Question: I want to write a spinner code at javascript/jQuery to get minute and hour from user.
I want to implement this with Jquery or Javascript or HTML:

I have implemented the calendar part (at left at screenshot) with JQuery datepicker. There are two spinners over there and hour range is from 00 to 23. Minute range is 00 to 59.
How can I do it?
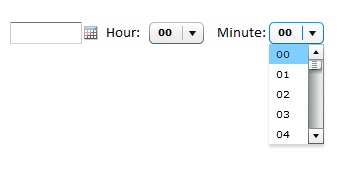
Answer: What's in the screenshot isn't exactly a spinner - it's just a '<select>' with the values from '00' to '59' filled in.
With jQuery:
'''
var select = $('#minute');
for (var i = 0; i < 60; i++) {
$('<option>', {
value: i,
text: (i < 10 ? '0' + i : i)
}).appendTo(select);
}
'''
You'll also need this HTML in your form:
'''
<select id="minute"></select>
'''
Here is a demo: <URL>